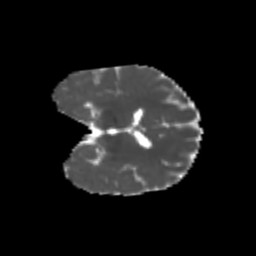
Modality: MD
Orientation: coronal
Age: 7
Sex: male
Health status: healthy